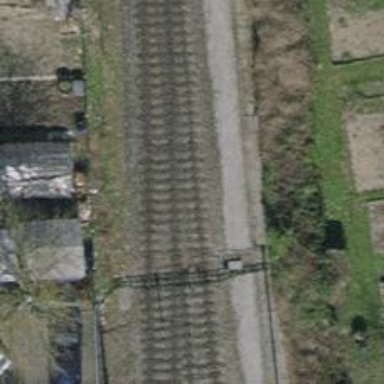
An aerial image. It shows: Single-track railway with electrified contact lines.